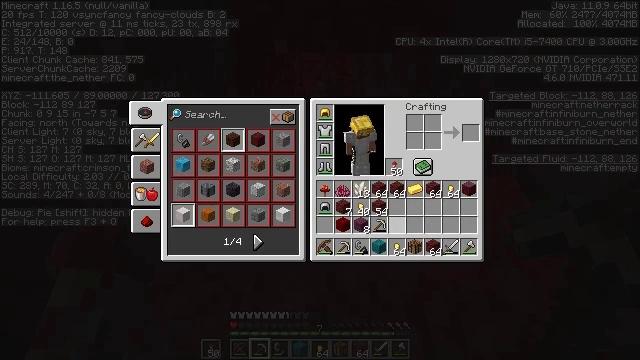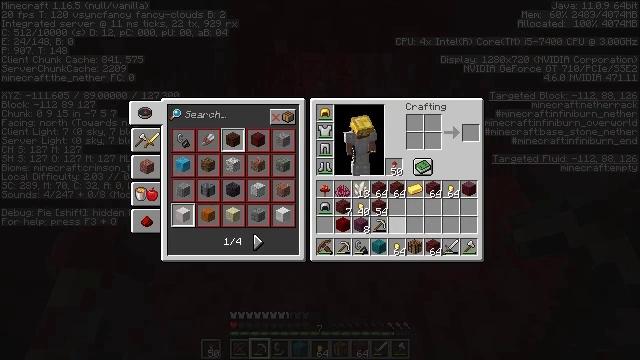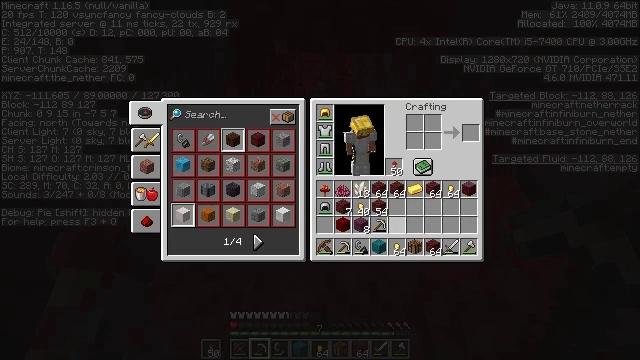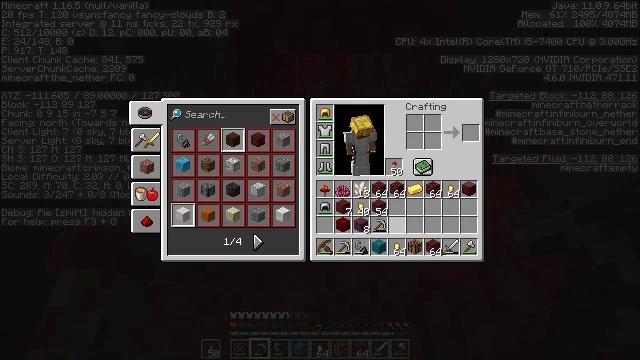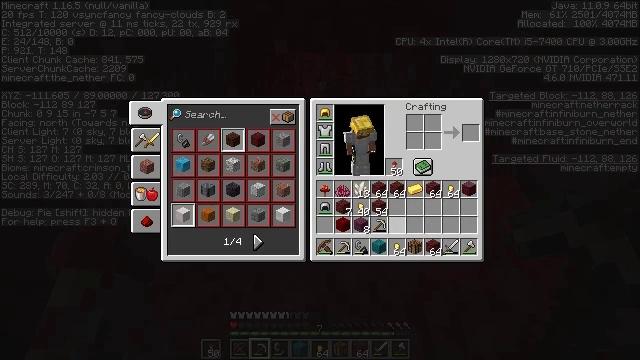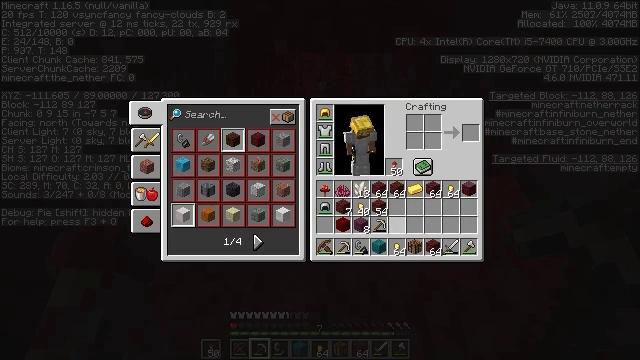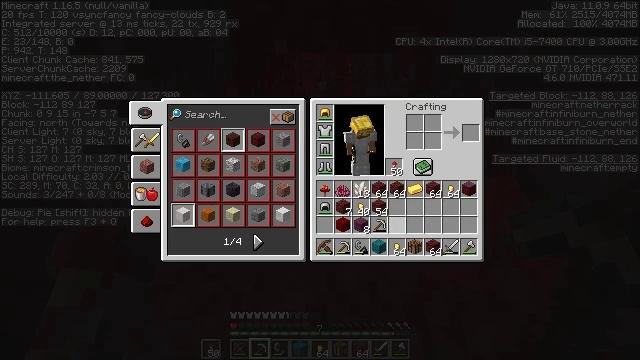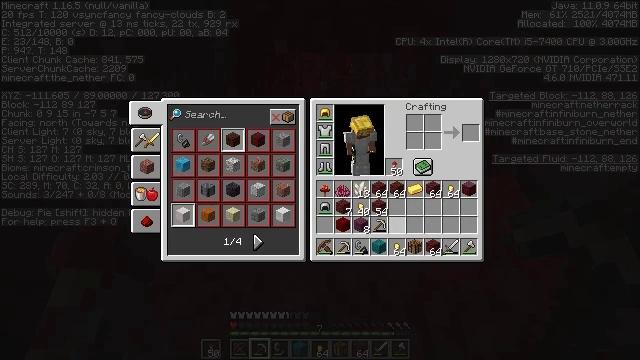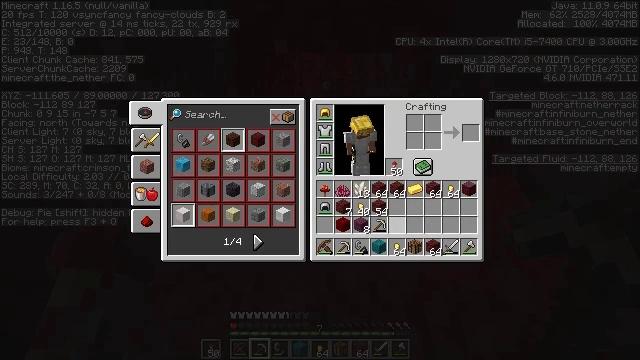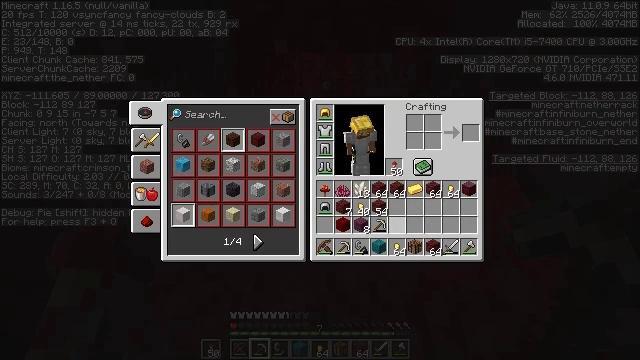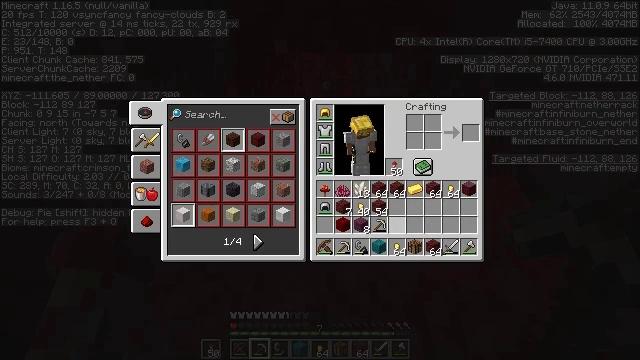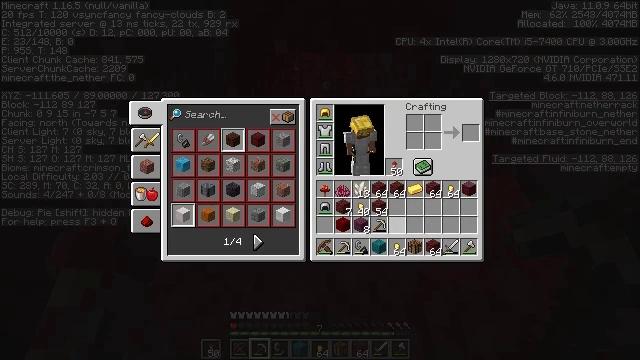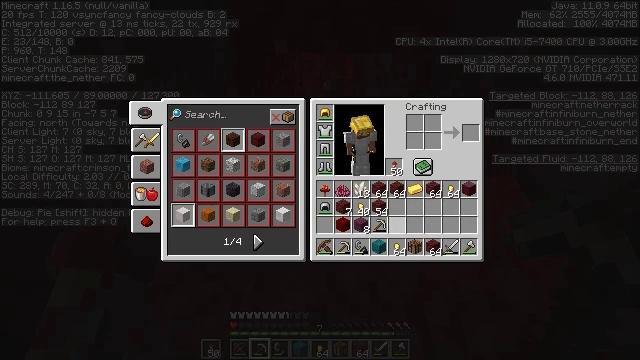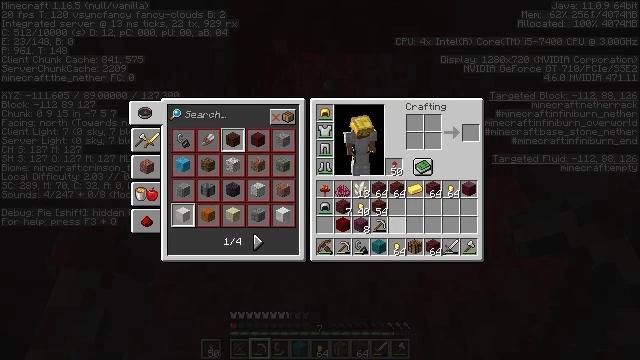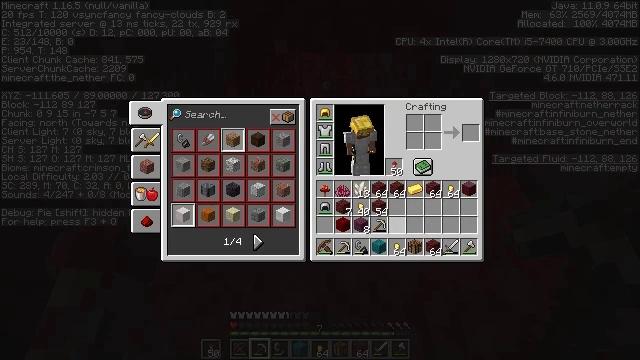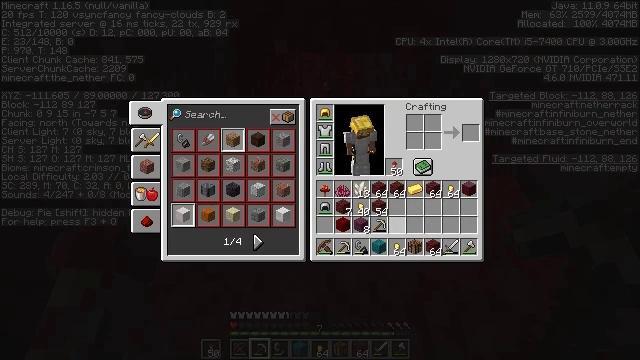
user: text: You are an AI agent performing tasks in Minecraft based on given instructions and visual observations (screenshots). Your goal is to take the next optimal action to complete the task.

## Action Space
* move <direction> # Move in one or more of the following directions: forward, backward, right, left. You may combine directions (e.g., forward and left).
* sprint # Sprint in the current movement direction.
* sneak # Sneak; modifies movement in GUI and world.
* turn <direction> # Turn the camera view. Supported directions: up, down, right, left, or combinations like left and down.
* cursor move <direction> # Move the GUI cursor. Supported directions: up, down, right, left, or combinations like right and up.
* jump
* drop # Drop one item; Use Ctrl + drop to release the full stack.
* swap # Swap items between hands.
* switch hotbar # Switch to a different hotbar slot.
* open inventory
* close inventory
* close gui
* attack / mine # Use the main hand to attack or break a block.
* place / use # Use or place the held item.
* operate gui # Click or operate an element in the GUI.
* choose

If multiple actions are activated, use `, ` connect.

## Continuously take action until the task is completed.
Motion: motion action
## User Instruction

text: Gather the nether wart block from a crimson forest.
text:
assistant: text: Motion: no_op
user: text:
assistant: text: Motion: no_op
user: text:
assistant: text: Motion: no_op
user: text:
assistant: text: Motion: no_op
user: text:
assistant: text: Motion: no_op
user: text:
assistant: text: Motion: no_op
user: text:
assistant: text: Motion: no_op
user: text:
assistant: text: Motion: no_op
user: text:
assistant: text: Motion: no_op
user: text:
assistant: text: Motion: no_op
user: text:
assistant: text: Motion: no_op
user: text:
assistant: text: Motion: no_op
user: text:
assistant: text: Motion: no_op
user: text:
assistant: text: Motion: no_op
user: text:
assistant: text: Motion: no_op
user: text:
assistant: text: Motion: no_op
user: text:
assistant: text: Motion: no_op
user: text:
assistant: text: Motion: no_op
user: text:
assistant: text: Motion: no_op
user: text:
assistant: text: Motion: no_op
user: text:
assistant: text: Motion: no_op
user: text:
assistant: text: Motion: no_op
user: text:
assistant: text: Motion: no_op
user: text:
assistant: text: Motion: no_op
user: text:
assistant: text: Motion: no_op
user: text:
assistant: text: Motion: no_op
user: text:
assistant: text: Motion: no_op
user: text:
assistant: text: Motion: no_op
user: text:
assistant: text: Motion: no_op
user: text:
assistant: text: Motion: no_op